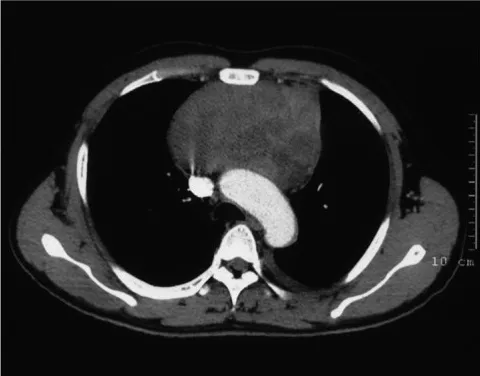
(B) Chest computed tomography (CT) revealed a large anterior mediastinal tumor invading the great vessels on April 23, 2013.
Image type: radiology (ct)